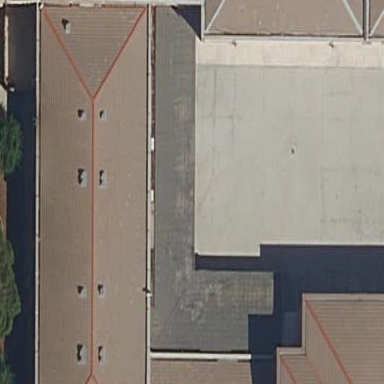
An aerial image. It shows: View of roof of building.